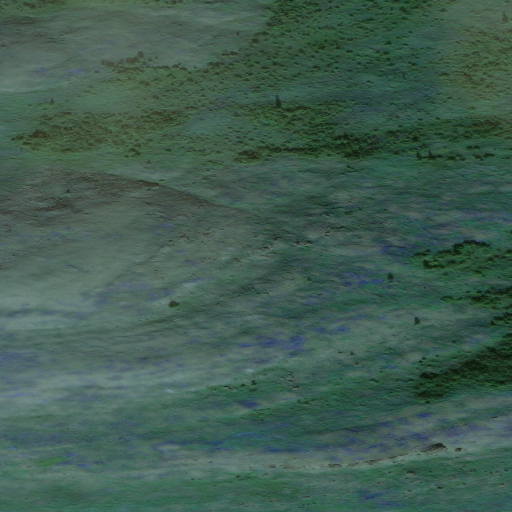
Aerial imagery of mountain in Alaska named Ingricherk Mountain containing only unknown